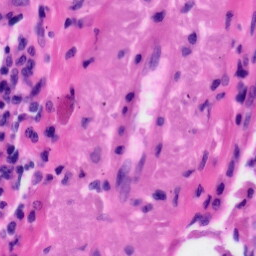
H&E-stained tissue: Tonsil